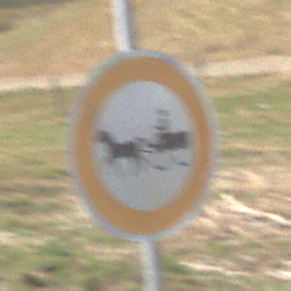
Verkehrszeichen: VerbotGespannfuhrwerke
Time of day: Midday
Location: Outdoor (RoadRail)
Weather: Clear
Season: Summer
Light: Natural